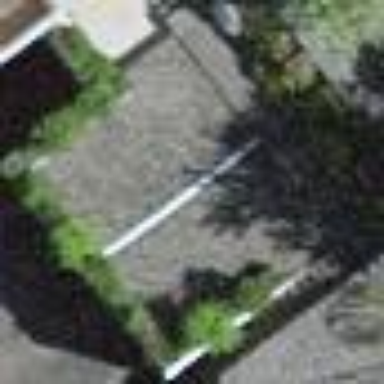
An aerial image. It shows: Garage.